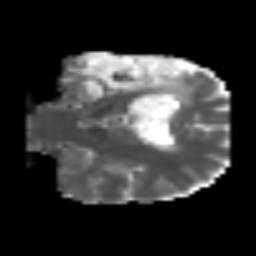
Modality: MD
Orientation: coronal
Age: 67
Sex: male
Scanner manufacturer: siemens
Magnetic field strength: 3 T
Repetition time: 3.2 s
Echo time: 0.081 s